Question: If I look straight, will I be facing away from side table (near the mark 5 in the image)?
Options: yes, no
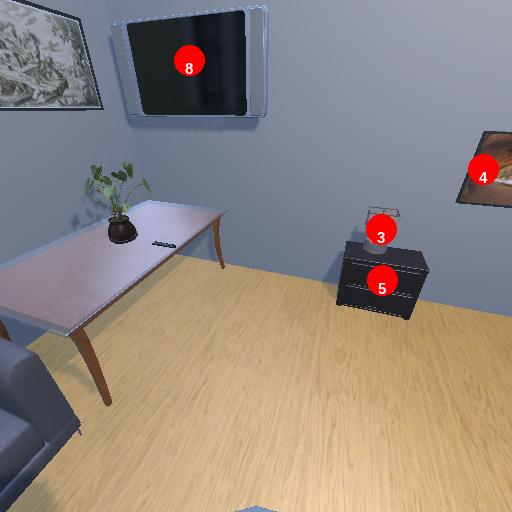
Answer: yes